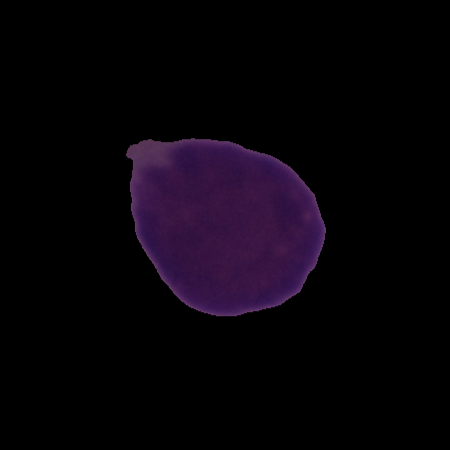
Label: cancer